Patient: sex F, age 58
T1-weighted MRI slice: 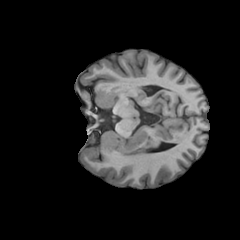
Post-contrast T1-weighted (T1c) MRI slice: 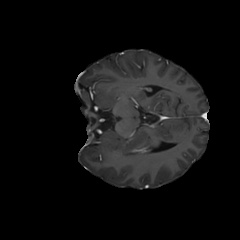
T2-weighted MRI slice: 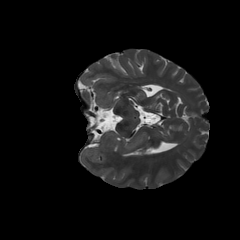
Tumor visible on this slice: no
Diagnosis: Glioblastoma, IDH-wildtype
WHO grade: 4